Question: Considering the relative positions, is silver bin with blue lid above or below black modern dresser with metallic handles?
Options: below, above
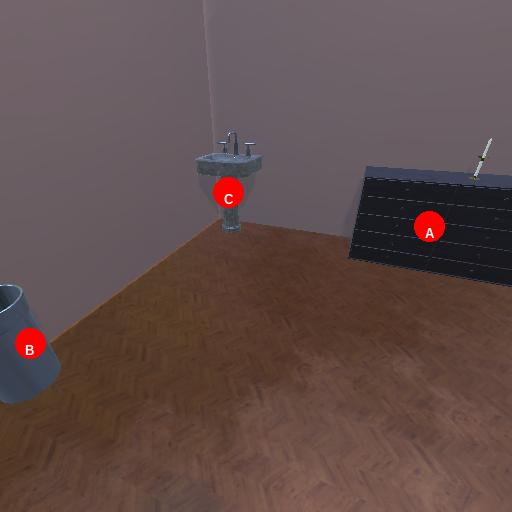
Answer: below